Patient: sex M, age 23
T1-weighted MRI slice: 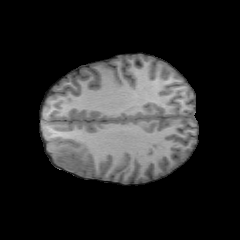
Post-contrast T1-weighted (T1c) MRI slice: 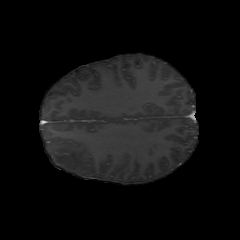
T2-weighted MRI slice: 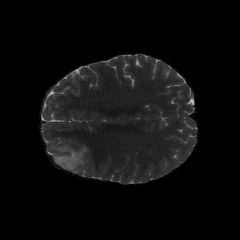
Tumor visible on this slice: yes
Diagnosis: Oligodendroglioma, IDH-mutant, 1p/19q-codeleted
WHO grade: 2